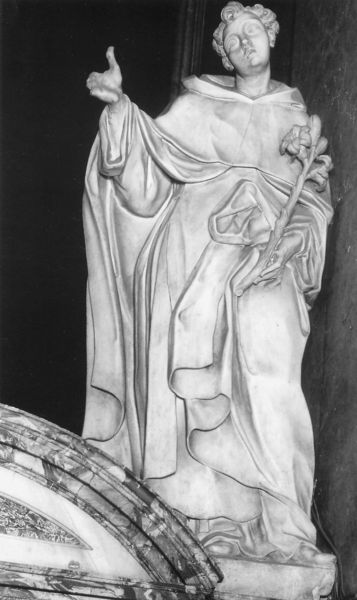
Titel: Sant’Alberto
Standort: Rom, S. Maria in Traspontina (EU - I - Latium)
Schlagwörter: baum, hand, mann, weiß, blume, daumen, marmor, tür, tuch, falten, sockel, stein, kirche, figur, gewand, kutte, pflanze, gotik, locken, renaissance, skulptur, statue, bogen, giebel, rundbogen, detail, plastik, hoch, beton, zweig, lilie, altar, rom, untersicht, mönch, heiliger, heilige, rebe, madonna, guss, sakral, attribut, kapuze, bernini, zeigend, zeigt, rotunda